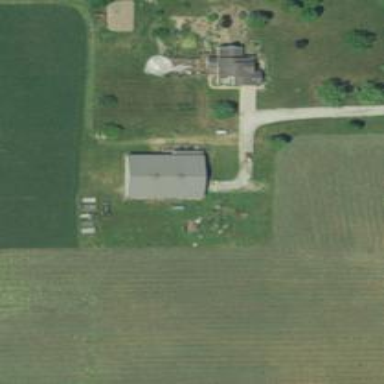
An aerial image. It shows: Driveway.